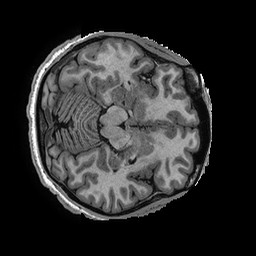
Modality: T1w
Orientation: axial
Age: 28
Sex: female
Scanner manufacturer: ge
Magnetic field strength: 3 T
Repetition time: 0.006952 s
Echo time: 0.00292 s